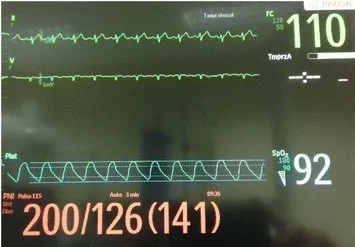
Severe hypertension after distension of the bladder. Clinical manifestations of AHR include marked hypertension. In this case, severe bradycardia (30 bpm) occurs and atropine was given. Blood pressure continues to rise and tachycardia occurs.
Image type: electrography (ekg)